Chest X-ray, PA view. Patient: 58 years old, sex M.
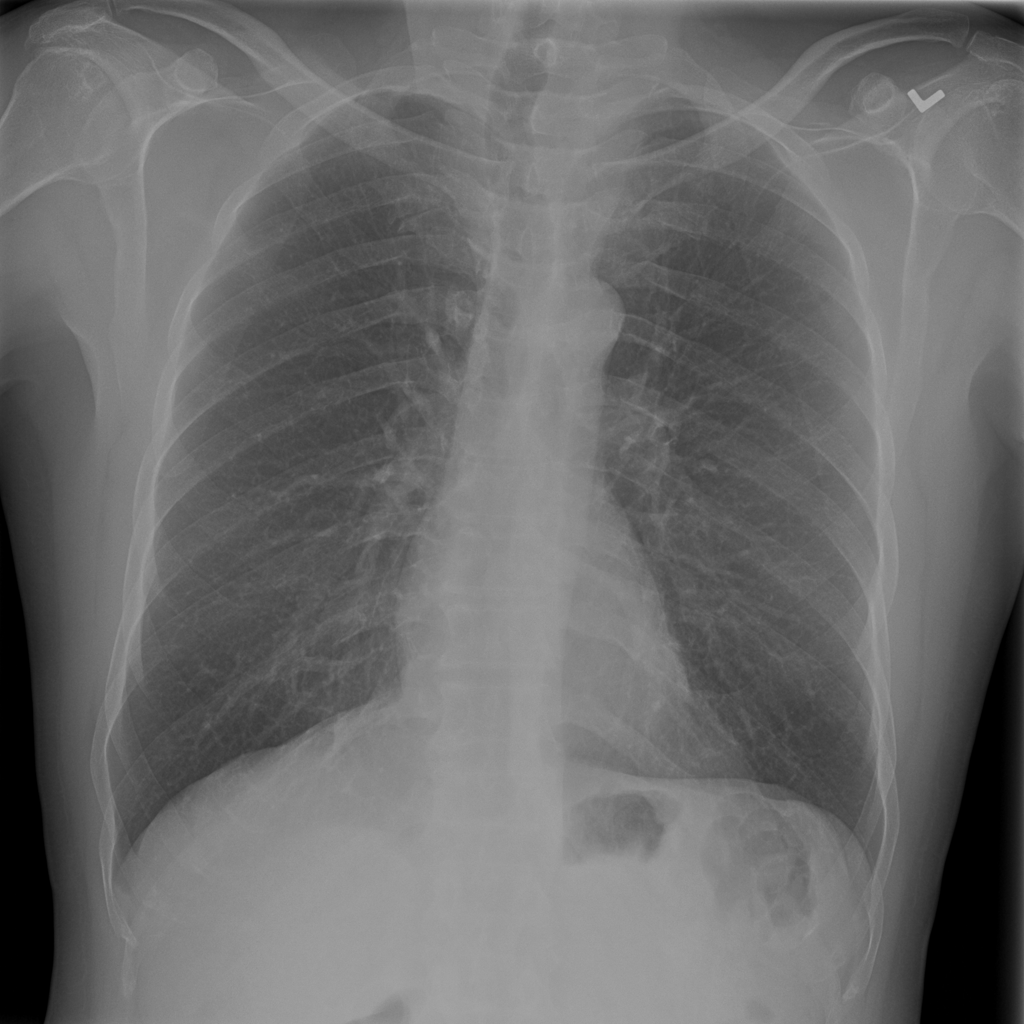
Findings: No Finding